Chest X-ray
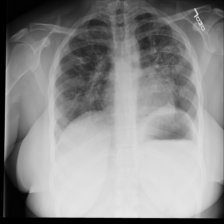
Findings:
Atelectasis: negative
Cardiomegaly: negative
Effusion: negative
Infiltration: positive
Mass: negative
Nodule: negative
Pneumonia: negative
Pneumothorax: negative
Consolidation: negative
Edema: negative
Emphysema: negative
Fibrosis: positive
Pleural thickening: negative
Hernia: negative